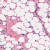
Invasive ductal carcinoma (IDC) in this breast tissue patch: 0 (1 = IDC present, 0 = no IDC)